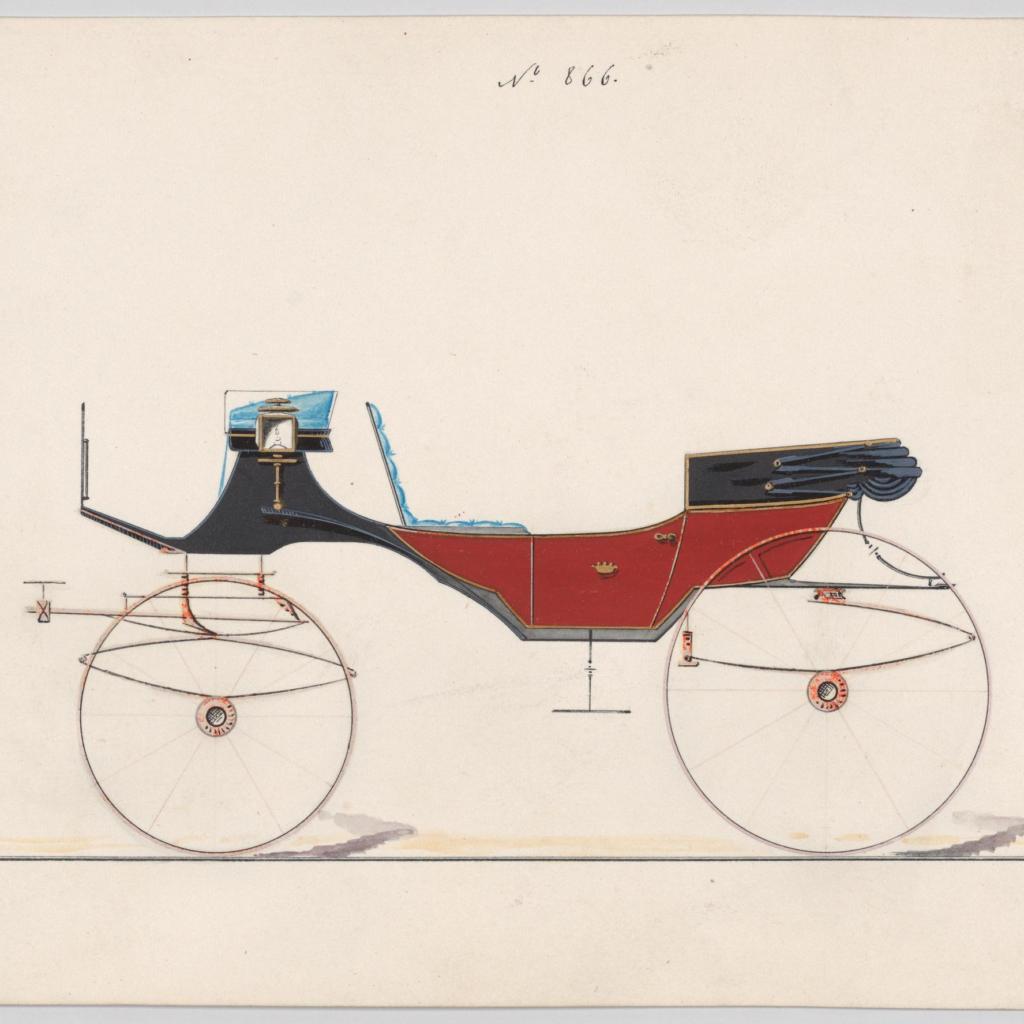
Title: Design for Vis-à-vis, no. 866
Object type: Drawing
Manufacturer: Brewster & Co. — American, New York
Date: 1850–70
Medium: Pen and black ink, watercolor and gouache with gum arabic and metallic ink
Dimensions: Sheet: 5 3/4 x 8 7/8 in. (14.6 x 22.5 cm)
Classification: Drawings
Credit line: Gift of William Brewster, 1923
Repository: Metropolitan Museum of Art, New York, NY